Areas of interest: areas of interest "Community Center"
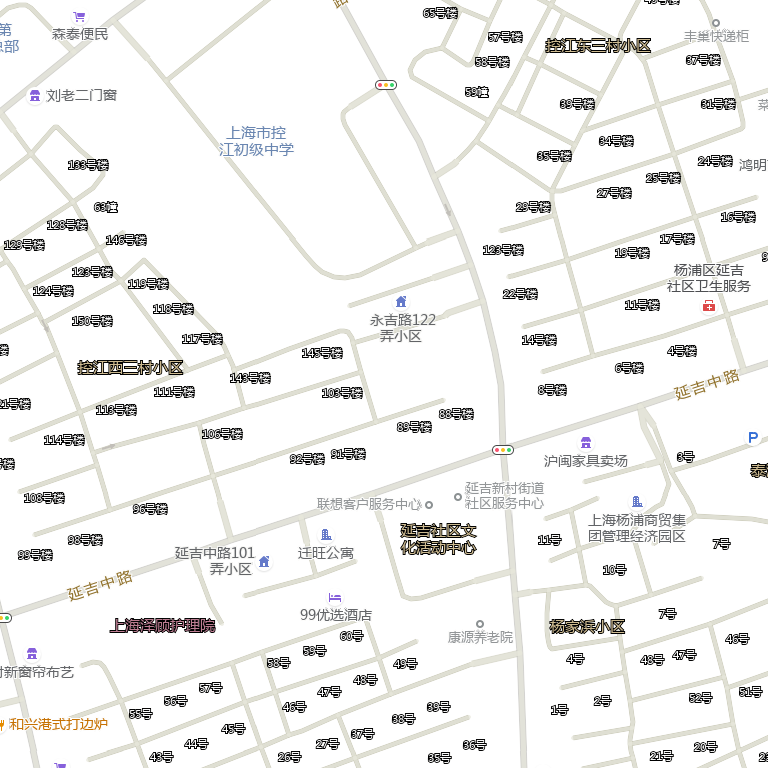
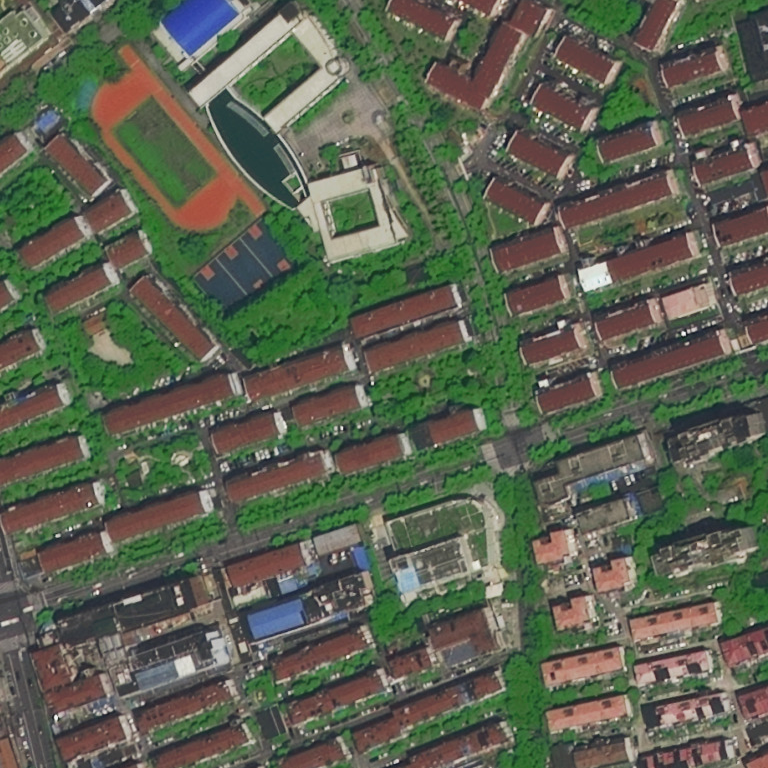